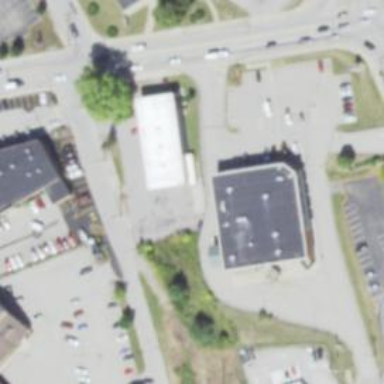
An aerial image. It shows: Pharmacy providing healthcare services.